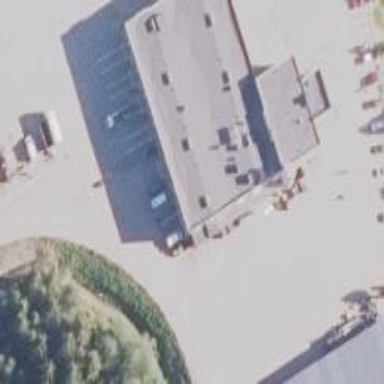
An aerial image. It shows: Public building.